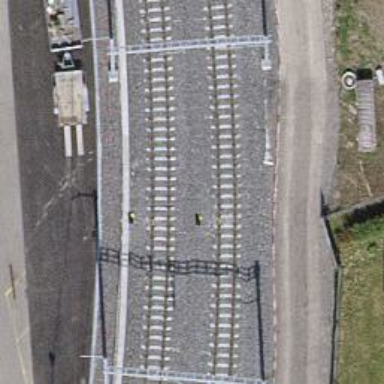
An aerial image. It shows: Narrow-gauge railway with single track. The railway is electrified with contact line.